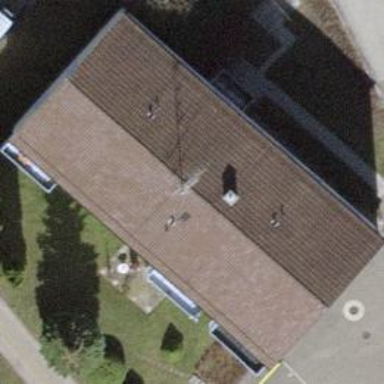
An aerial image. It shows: Gabled roof adorns the apartments building.